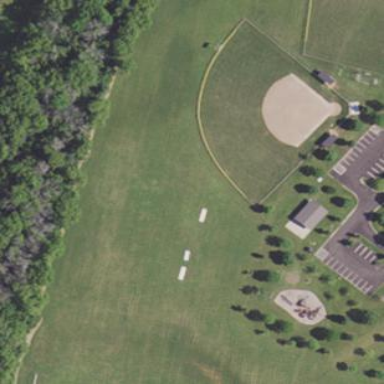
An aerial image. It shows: Baseball pitch for leisure and sports activities.